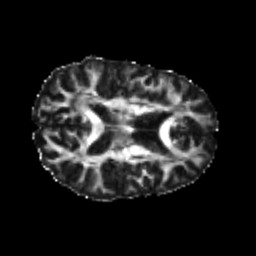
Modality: FA
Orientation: axial
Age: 20
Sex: male
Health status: healthy
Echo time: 0.074 s